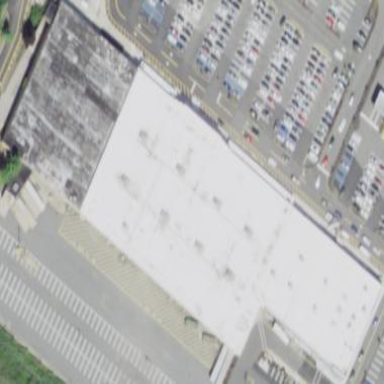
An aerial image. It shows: Retail building.